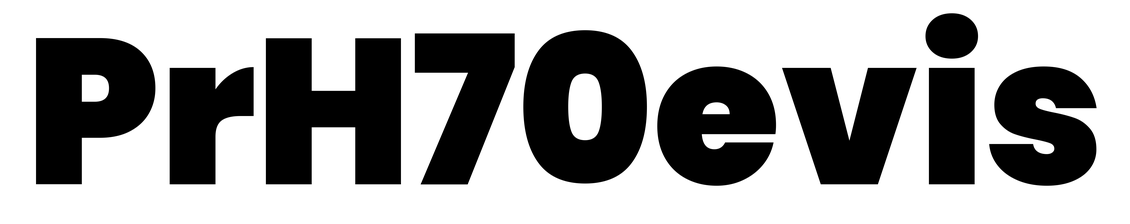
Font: Poppins-Black